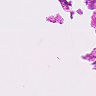
Metastatic tissue present: no